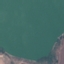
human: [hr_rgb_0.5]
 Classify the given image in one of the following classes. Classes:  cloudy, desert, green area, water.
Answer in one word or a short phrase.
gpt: water